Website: macys
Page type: customer-info-address
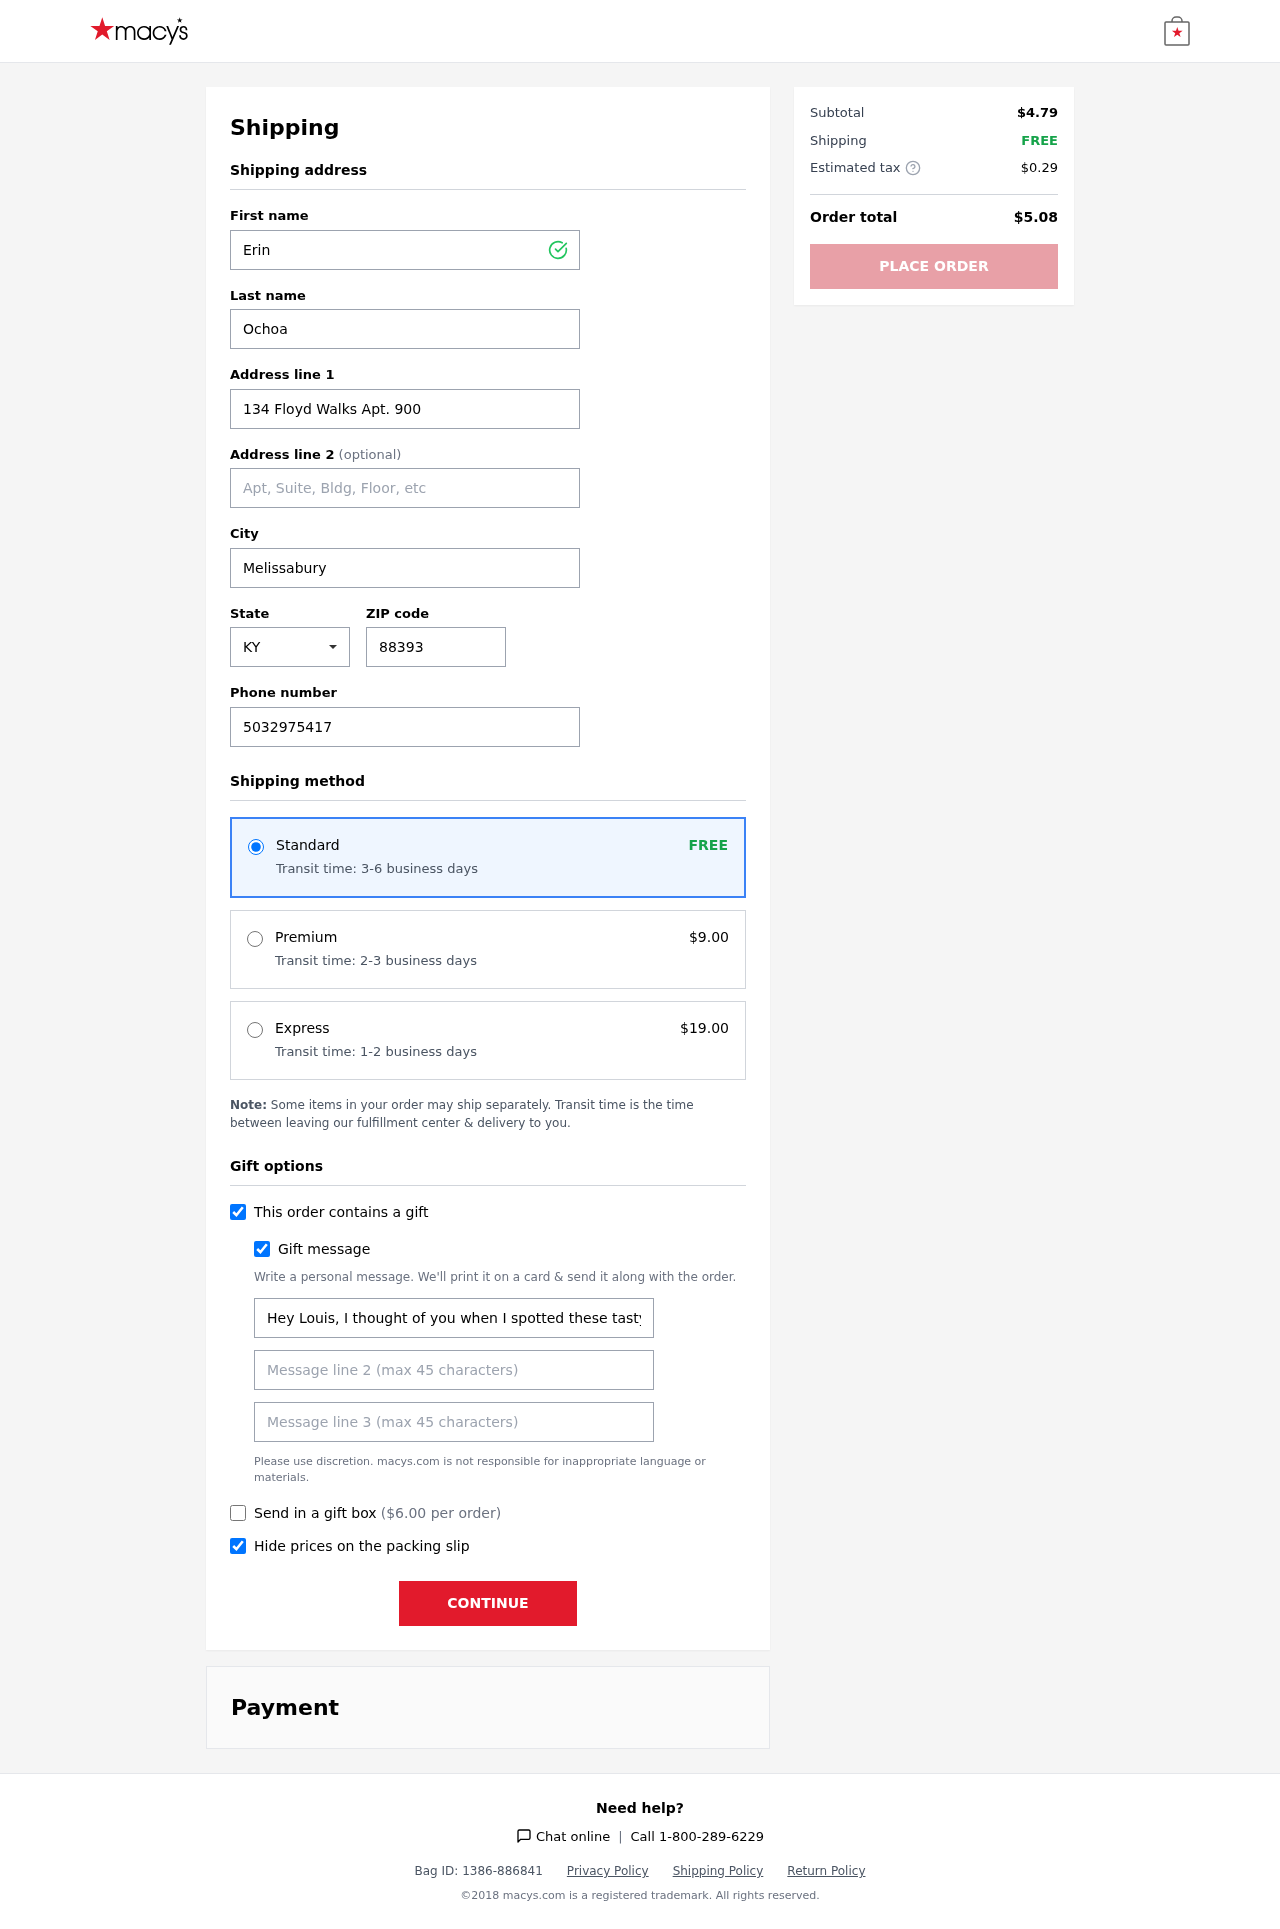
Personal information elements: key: PII_CITY
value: Melissabury
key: PII_FIRSTNAME
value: Erin
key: PII_GIFT_MESSAGE
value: Hey Louis, I thought of you when I spotted these tasty mini waffles! Perfect for those busy mornings or whenever you need a sweet treat. Hope they add a little joy to your day!  Erin
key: PII_LASTNAME
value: Ochoa
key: PII_PHONE
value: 5032975417
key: PII_POSTCODE
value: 88393
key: PII_STATE_ABBR
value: KY
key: PII_STREET
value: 134 Floyd Walks Apt. 900
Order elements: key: ORDER_SHIPPING_STANDARD
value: FREE
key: ORDER_SHIPPING_STANDARD_TIME
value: Transit time: 3-6 business days
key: ORDER_SHIPPING_PREMIUM
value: $9.00
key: ORDER_SHIPPING_PREMIUM_TIME
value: Transit time: 2-3 business days
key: ORDER_SHIPPING_EXPRESS
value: $19.00
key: ORDER_SHIPPING_EXPRESS_TIME
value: Transit time: 1-2 business days
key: ORDER_GIFT_BOX_FEE
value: $6.00
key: ORDER_SUBTOTAL
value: $4.79
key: ORDER_SHIPPING_COST
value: FREE
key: ORDER_TAX
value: $0.29
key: ORDER_TOTAL
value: $5.08